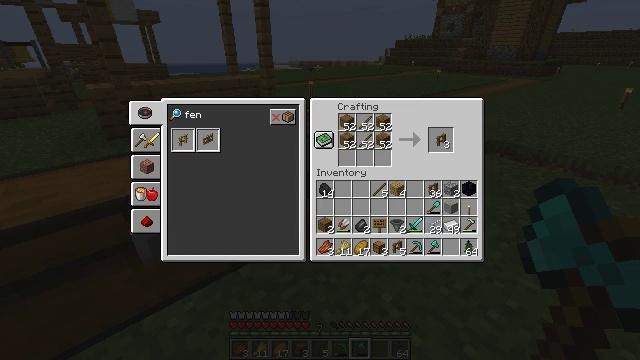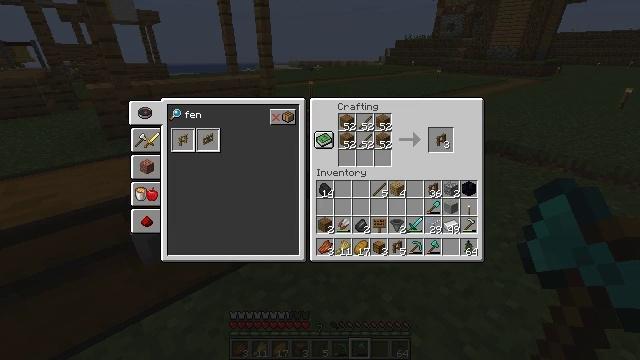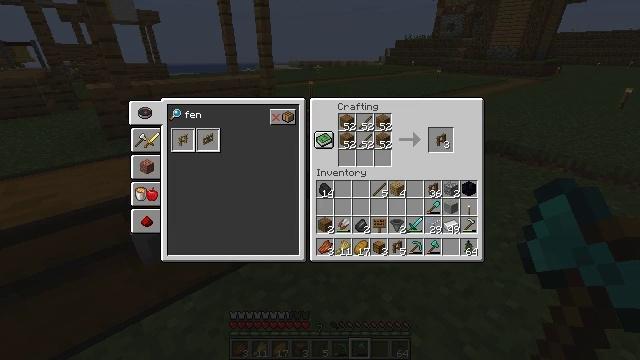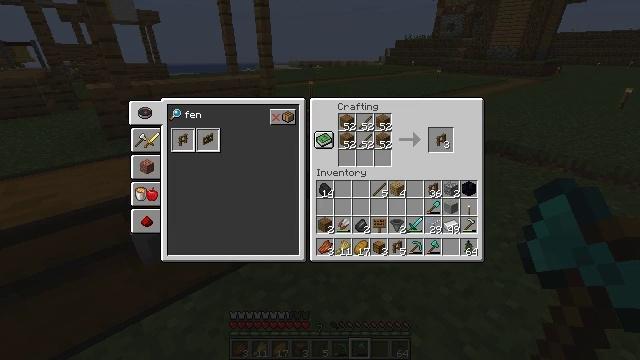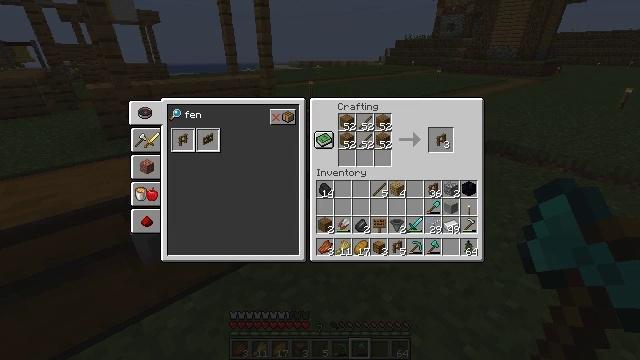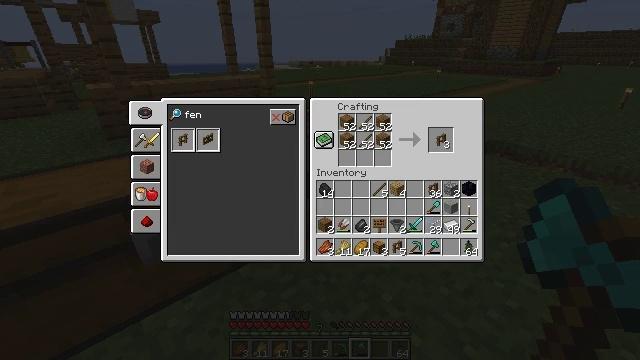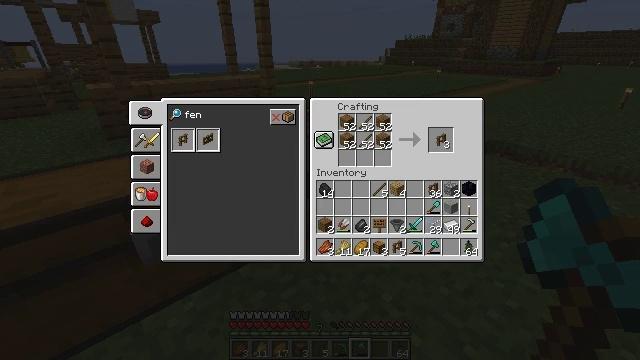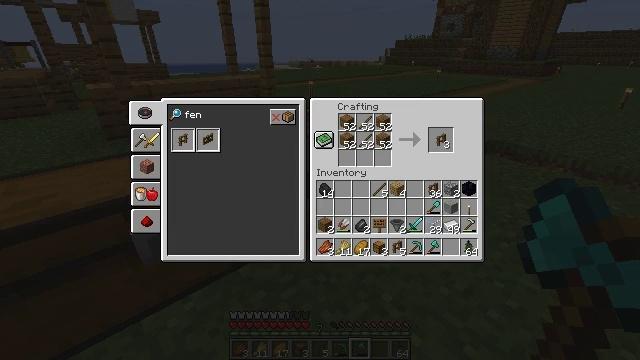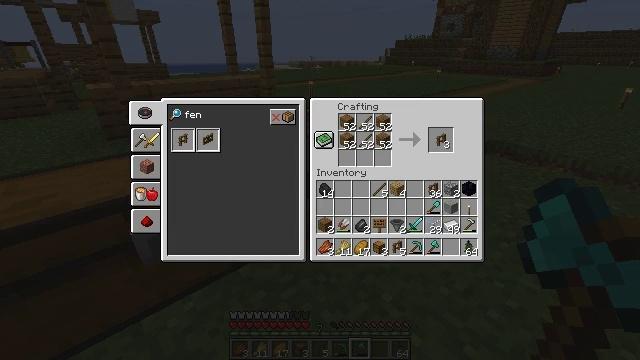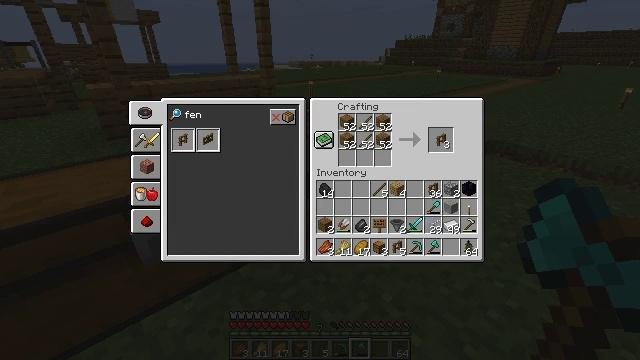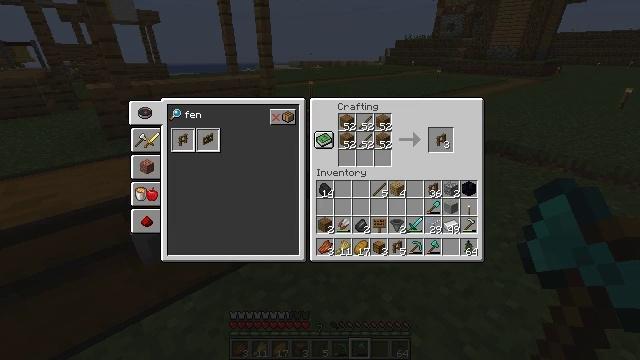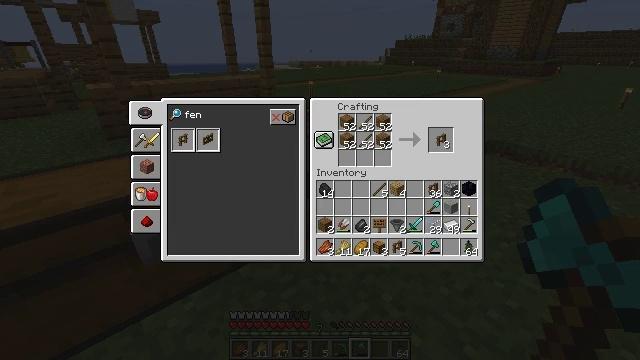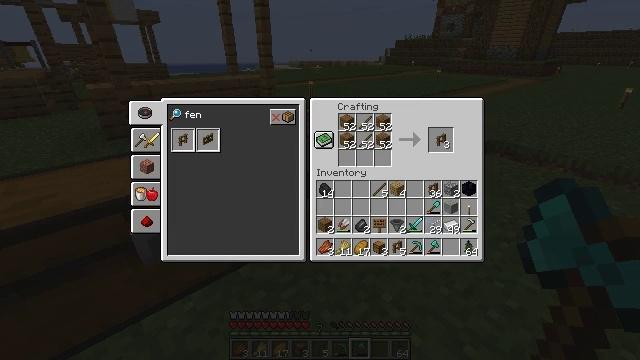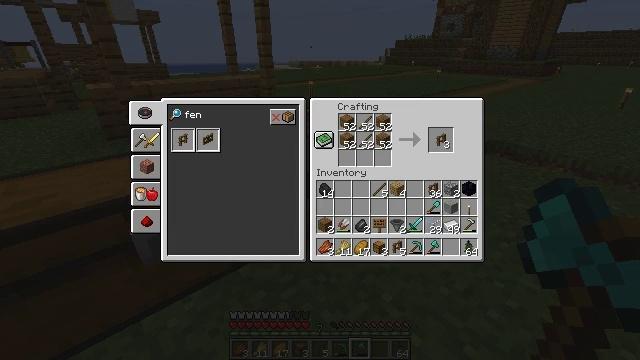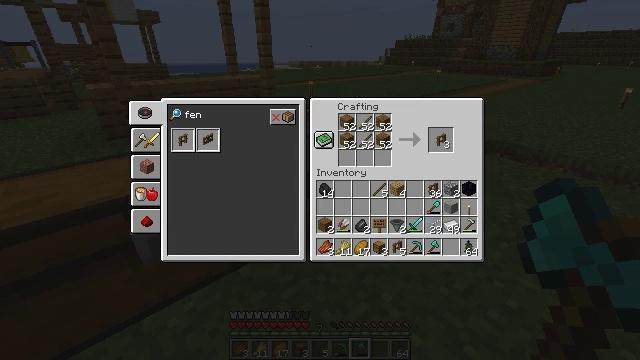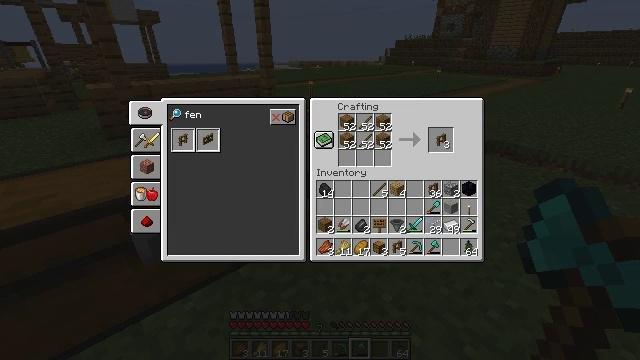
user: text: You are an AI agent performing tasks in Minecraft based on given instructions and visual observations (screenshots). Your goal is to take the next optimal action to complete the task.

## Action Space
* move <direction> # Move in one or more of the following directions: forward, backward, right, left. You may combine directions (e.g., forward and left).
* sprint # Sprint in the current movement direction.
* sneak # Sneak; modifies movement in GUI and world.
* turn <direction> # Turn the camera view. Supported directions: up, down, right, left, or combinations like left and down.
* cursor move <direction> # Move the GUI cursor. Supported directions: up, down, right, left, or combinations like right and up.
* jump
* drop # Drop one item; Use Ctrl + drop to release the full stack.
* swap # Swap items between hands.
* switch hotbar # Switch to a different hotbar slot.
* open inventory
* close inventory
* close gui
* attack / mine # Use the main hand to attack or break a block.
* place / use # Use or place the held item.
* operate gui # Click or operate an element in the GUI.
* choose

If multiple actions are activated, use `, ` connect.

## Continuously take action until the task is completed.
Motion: motion action
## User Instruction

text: Open the crafting table and craft a spruce sign.
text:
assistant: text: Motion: no_op
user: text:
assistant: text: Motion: no_op
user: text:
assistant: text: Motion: no_op
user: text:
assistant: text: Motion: no_op
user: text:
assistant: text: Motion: no_op
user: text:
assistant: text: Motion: no_op
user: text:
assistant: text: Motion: no_op
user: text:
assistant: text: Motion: cursor move right
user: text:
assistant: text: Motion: no_op
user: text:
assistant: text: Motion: no_op
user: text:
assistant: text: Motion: no_op
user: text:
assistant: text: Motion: no_op
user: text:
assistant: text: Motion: no_op
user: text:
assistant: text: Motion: no_op
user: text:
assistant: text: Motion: no_op
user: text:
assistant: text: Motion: no_op
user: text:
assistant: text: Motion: no_op
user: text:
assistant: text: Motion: no_op
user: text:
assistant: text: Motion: no_op
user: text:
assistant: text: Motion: no_op
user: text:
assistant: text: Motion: no_op
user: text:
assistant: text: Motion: no_op
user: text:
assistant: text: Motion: no_op
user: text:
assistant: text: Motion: no_op
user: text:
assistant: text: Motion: close gui
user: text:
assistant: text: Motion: no_op
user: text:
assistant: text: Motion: no_op
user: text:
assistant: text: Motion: turn left
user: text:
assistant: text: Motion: turn left and down
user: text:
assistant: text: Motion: turn left and down